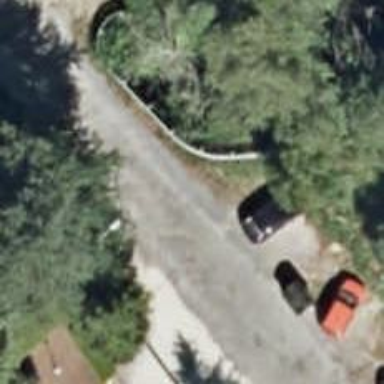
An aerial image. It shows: Residential road with bridge.